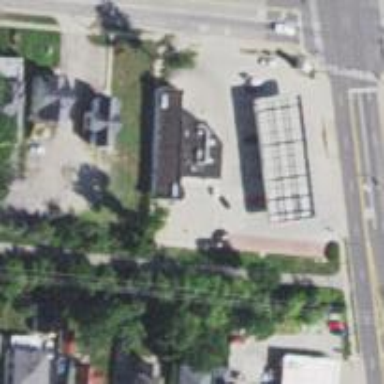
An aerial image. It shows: Convenience shop.